Question: We wrote a crude data scope.
(The freeware terminal programs we found were unable to keep up with Bluetooth speeds)
The results are okay, and we are writing them to a Comma separated file for use with a spreadsheet. It would be better to see the hex values line up in nice columns in the RichTextBox instead of the way it looks now (Screen cap appended).
This is the routine that adds the digits (e.g., numbers from '0' to 'FF') to the text in the RichTextBox.
'''
public void Write(byte[] b)
{
if (writting)
{
for (int i = 0; i < b.Length; i++)
{
storage[sPlace++] = b[i];
pass += b[i].ToString("X") + " "; //// <<<--- Here is the problem
if (sPlace % numericUpDown1.Value == 0)
{
pass += "
";
}
}
}
}
'''
I would like a way for the instruction 'pass += b[i].ToString("X") + " ";' to produce a leading zero on values from '00h' to '0Fh'
Or, some other way to turn the value in byte 'b' into two alphabetic characters from '00' to 'FF'

Digits on left, 'FF 40 0 5' Line up nice and neatly, because they are identical. As soon as we encounter any difference in data, the columns vanish and the data become extremely difficult to read with human observation.
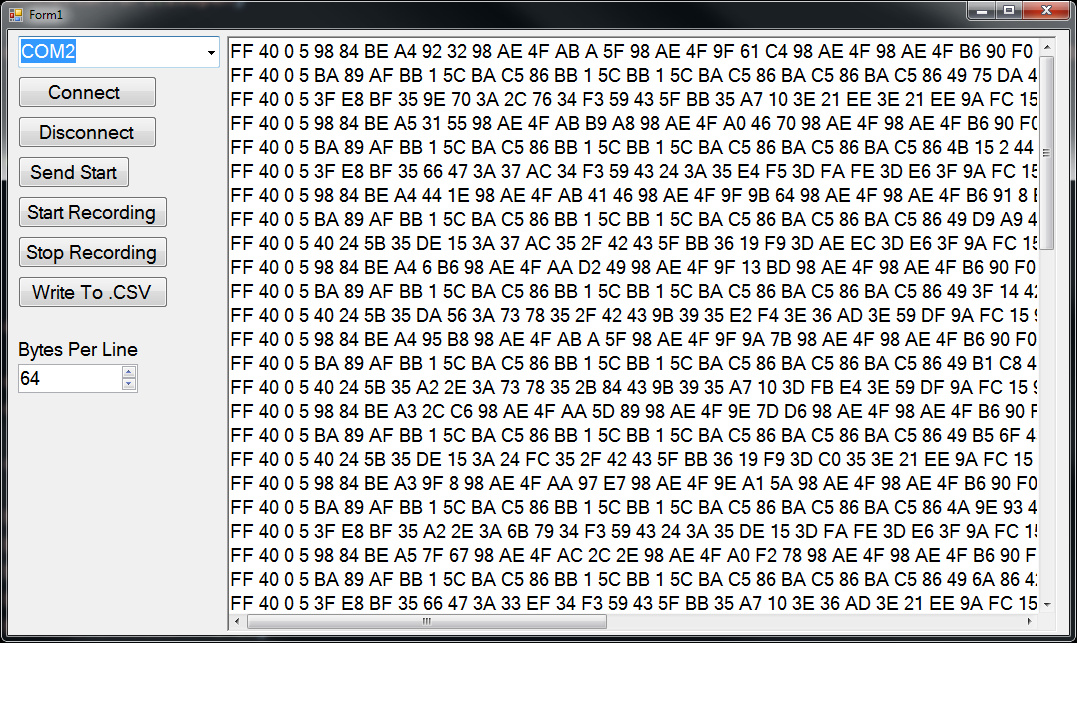
Answer: Use a <URL> format string:
'''
pass += b[i].ToString("X2") + " ";
'''
The documentation on MSDN, <URL> has examples.